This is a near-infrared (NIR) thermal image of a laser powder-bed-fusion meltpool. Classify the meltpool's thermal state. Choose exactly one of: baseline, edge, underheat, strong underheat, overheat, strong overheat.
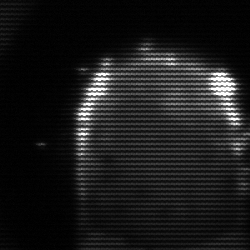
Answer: baseline